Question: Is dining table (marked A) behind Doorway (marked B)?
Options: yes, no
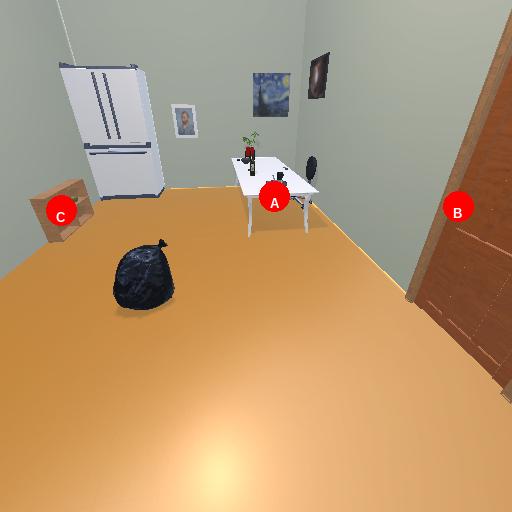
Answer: yes